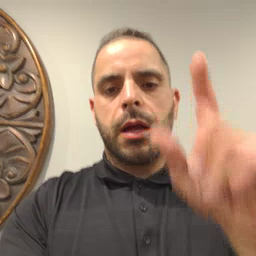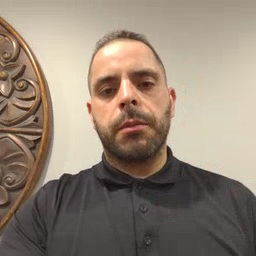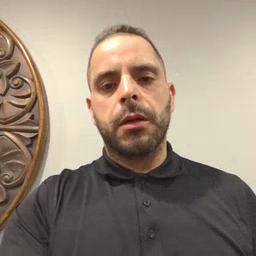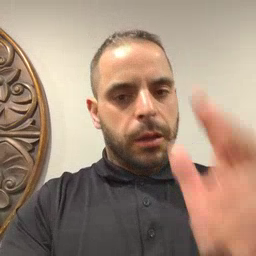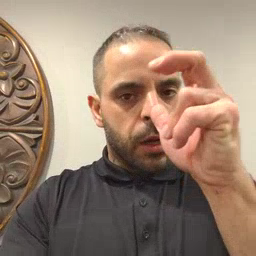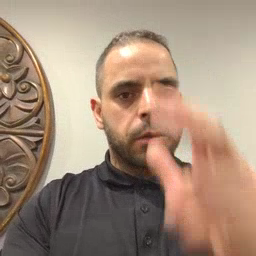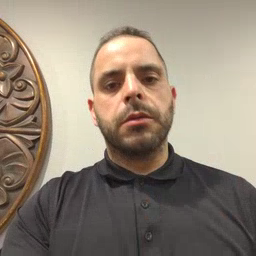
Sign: bug